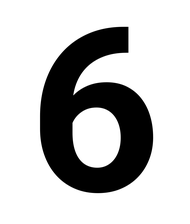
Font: Roboto_Bold